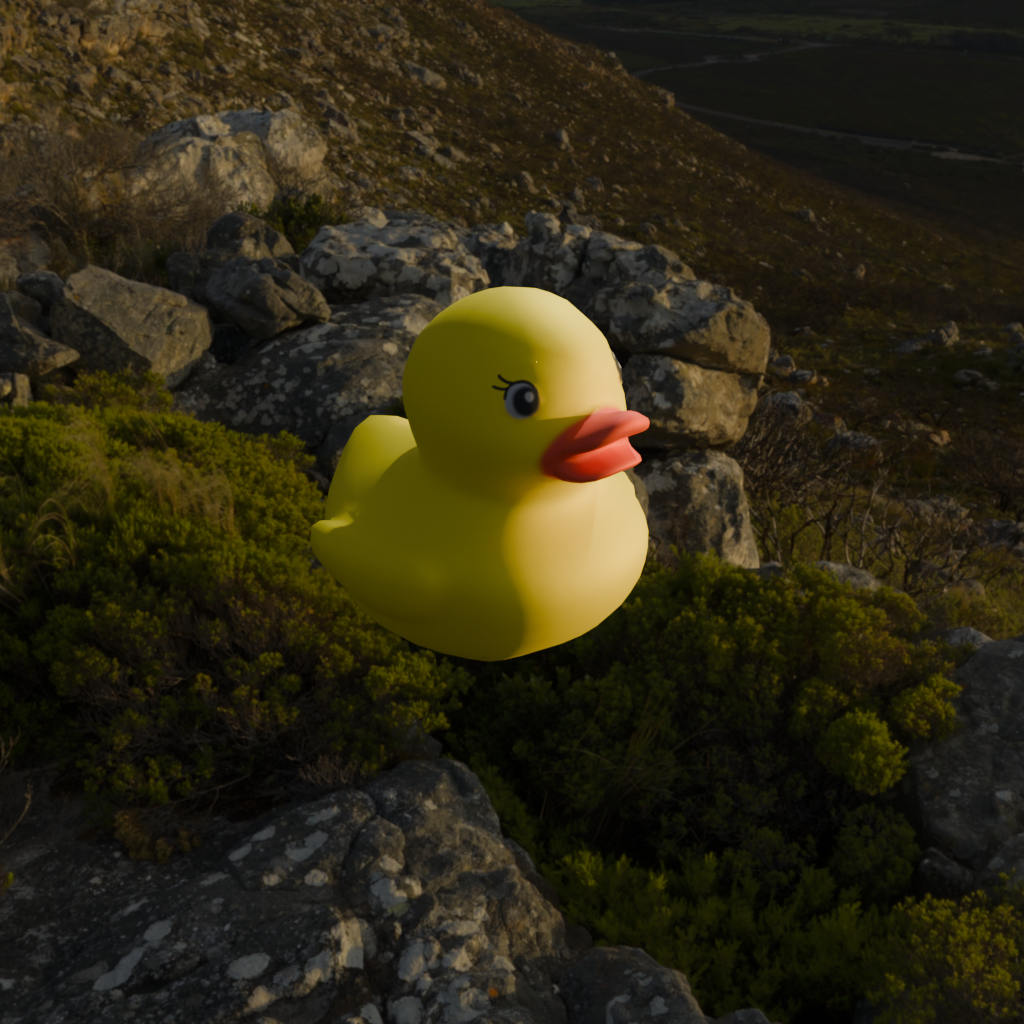
an image of a yellow rubber duck seen from <front_right> in a golden sunset over rocky mountains.